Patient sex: F
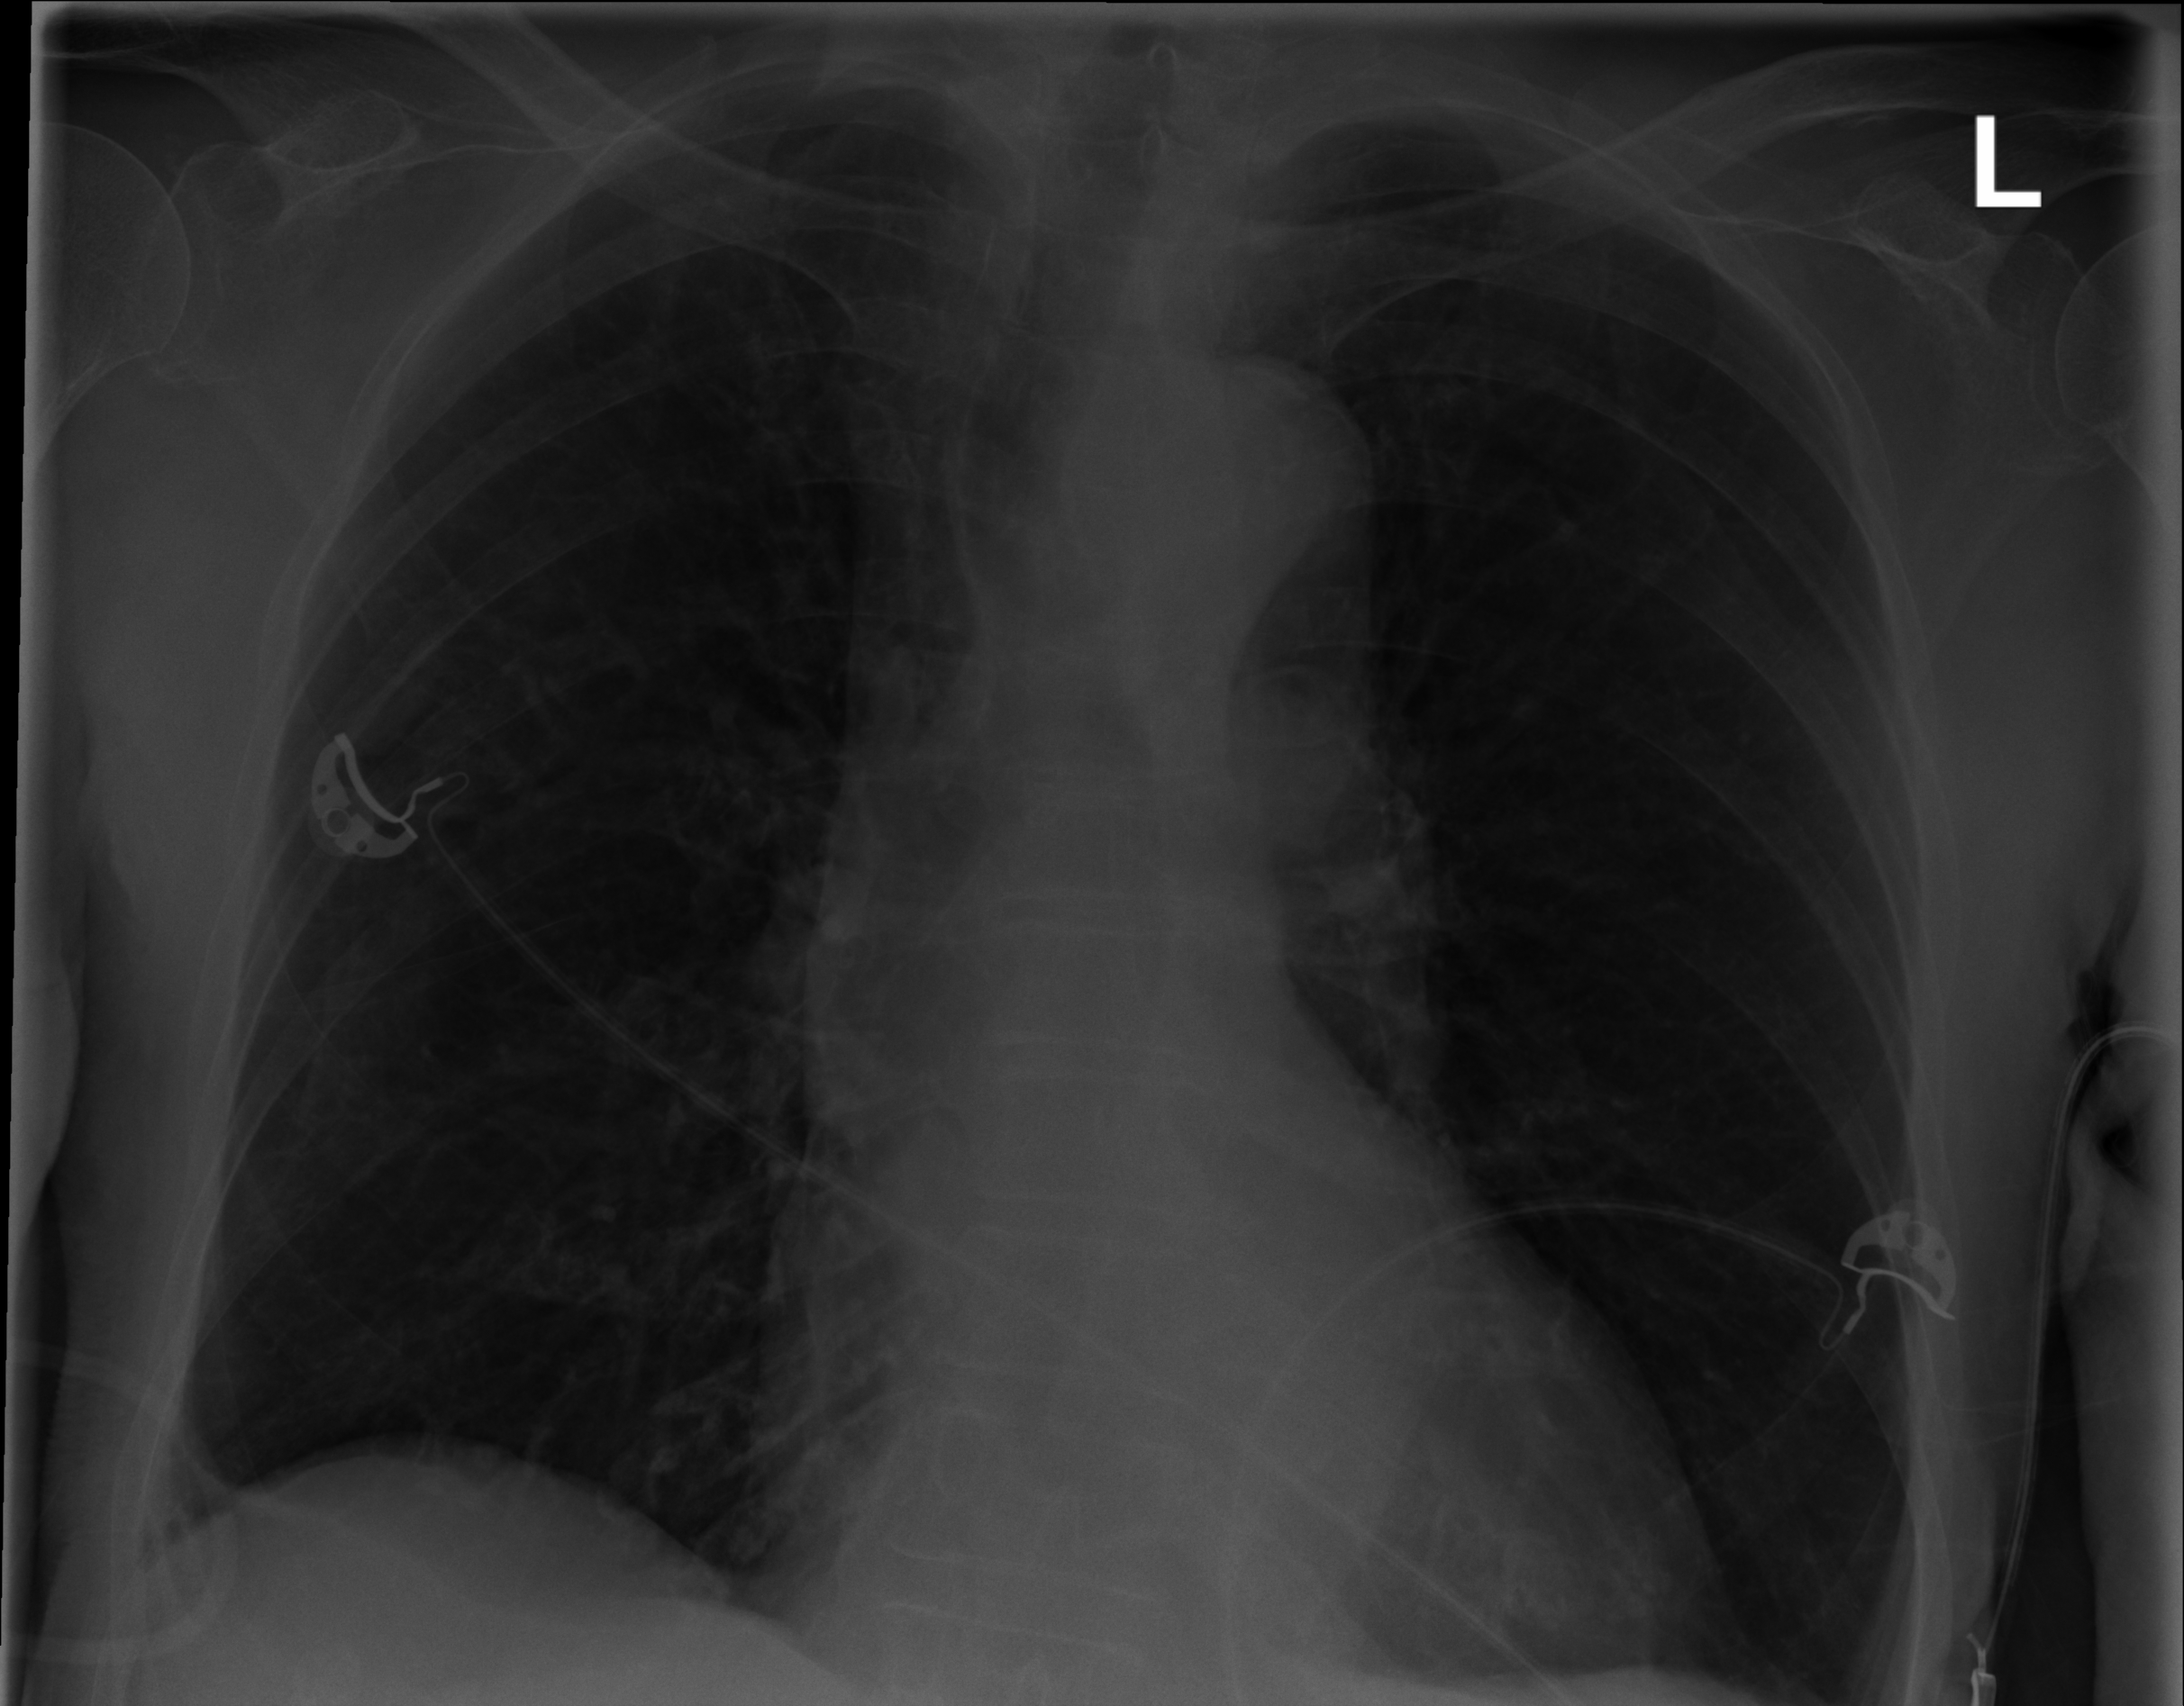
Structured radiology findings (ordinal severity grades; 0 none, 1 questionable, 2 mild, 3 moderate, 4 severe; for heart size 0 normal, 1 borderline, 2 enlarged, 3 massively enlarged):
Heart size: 1
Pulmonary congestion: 1
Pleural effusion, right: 0
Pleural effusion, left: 0
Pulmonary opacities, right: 0
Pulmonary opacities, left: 0
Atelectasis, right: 0
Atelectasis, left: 0